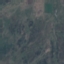
Land use / land cover: HerbaceousVegetation